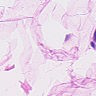
Metastatic tissue present: no